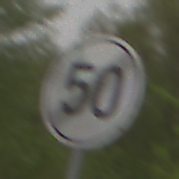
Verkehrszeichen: EndeGeschwindigkeit50
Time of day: MorningAfternoon
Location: Outdoor (Nature)
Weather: Overcast
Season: NotSpecified
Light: Natural